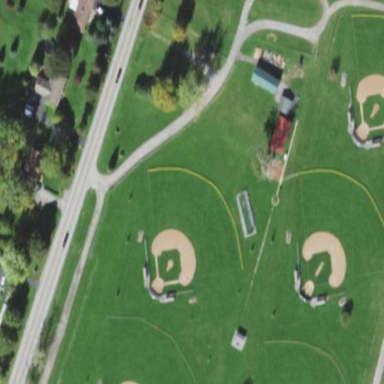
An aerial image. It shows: Baseball pitch for leisure land.